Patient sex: M
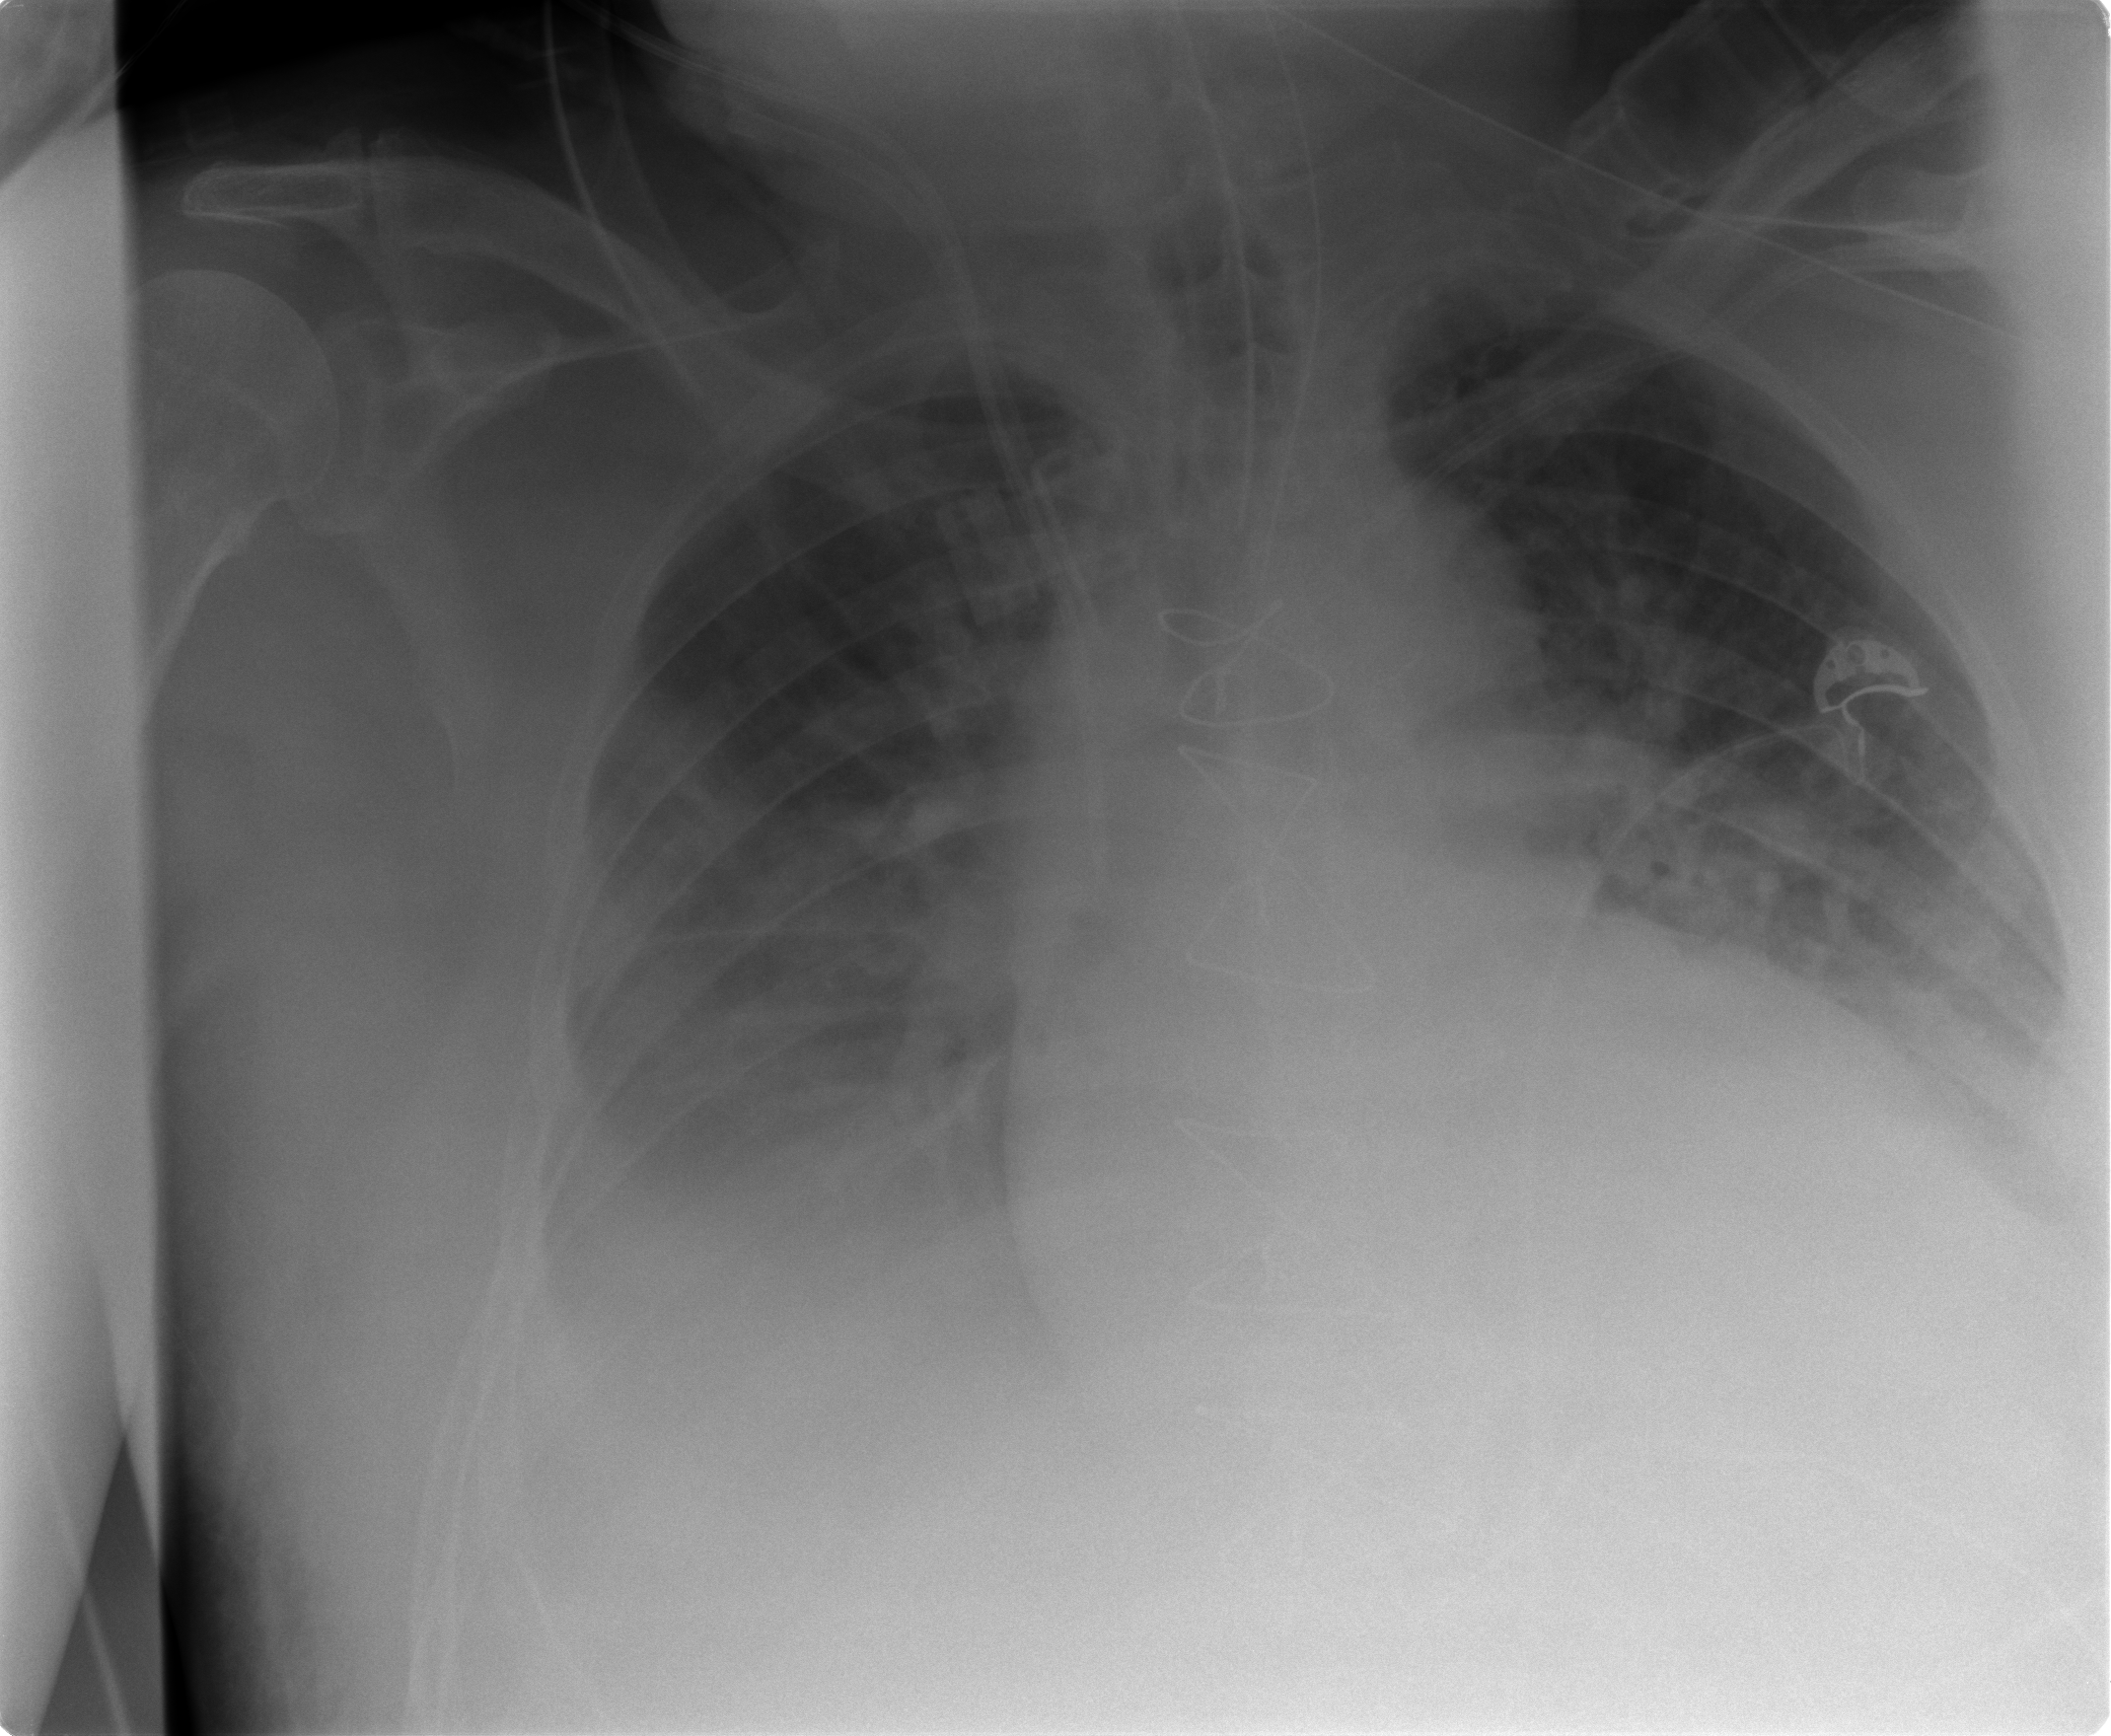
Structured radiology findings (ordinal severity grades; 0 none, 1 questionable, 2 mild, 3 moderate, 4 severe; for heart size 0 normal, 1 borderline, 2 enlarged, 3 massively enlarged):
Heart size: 2
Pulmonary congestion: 2
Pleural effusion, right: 2
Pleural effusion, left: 2
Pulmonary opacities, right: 0
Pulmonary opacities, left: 0
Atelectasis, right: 2
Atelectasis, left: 2